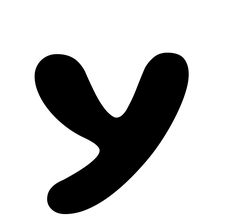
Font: Gluten_SemiBold